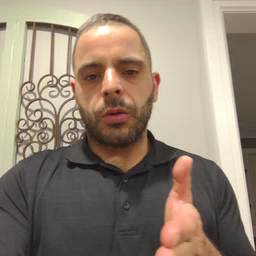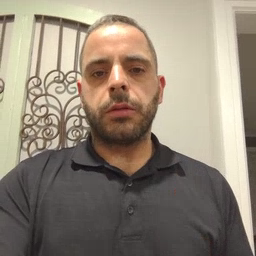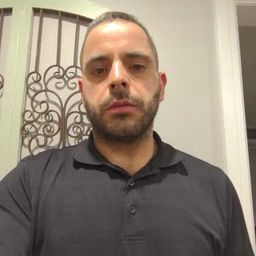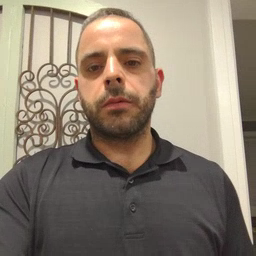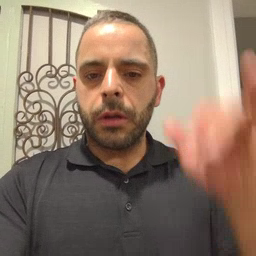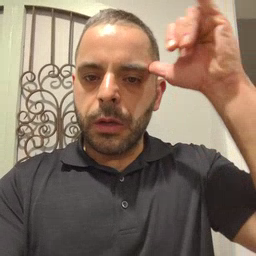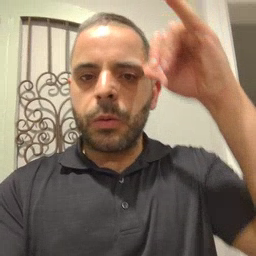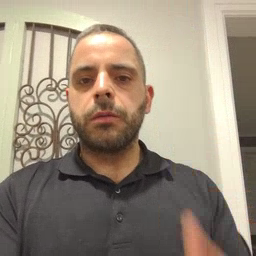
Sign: cow